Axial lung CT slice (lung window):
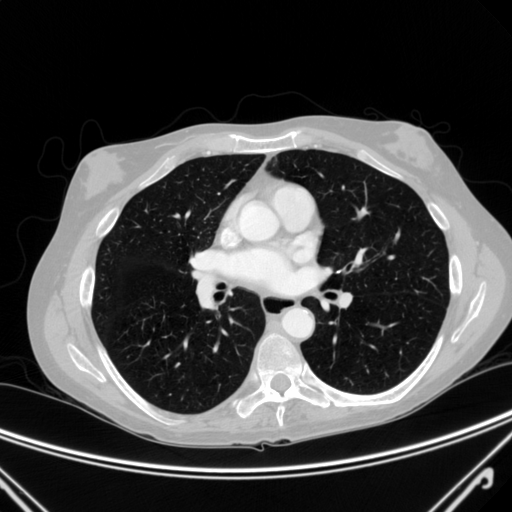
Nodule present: no